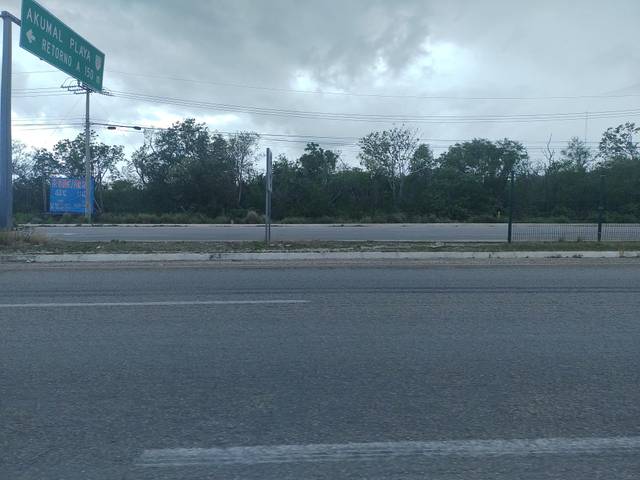
Region: Mexico
Coordinates: 20.399, -87.32